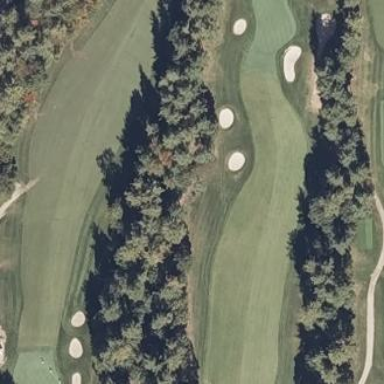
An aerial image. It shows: Scenic golf fairway.